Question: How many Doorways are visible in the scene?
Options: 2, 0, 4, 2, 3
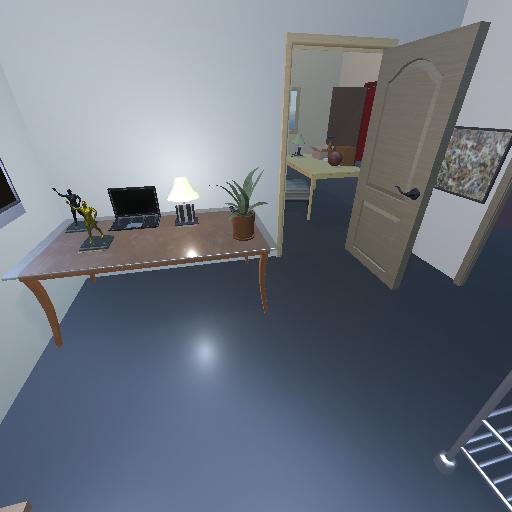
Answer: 2